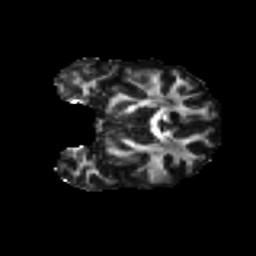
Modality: FA
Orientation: coronal
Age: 55
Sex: male
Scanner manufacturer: ge
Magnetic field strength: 3 T
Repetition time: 7.8 s
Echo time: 0.0611 s